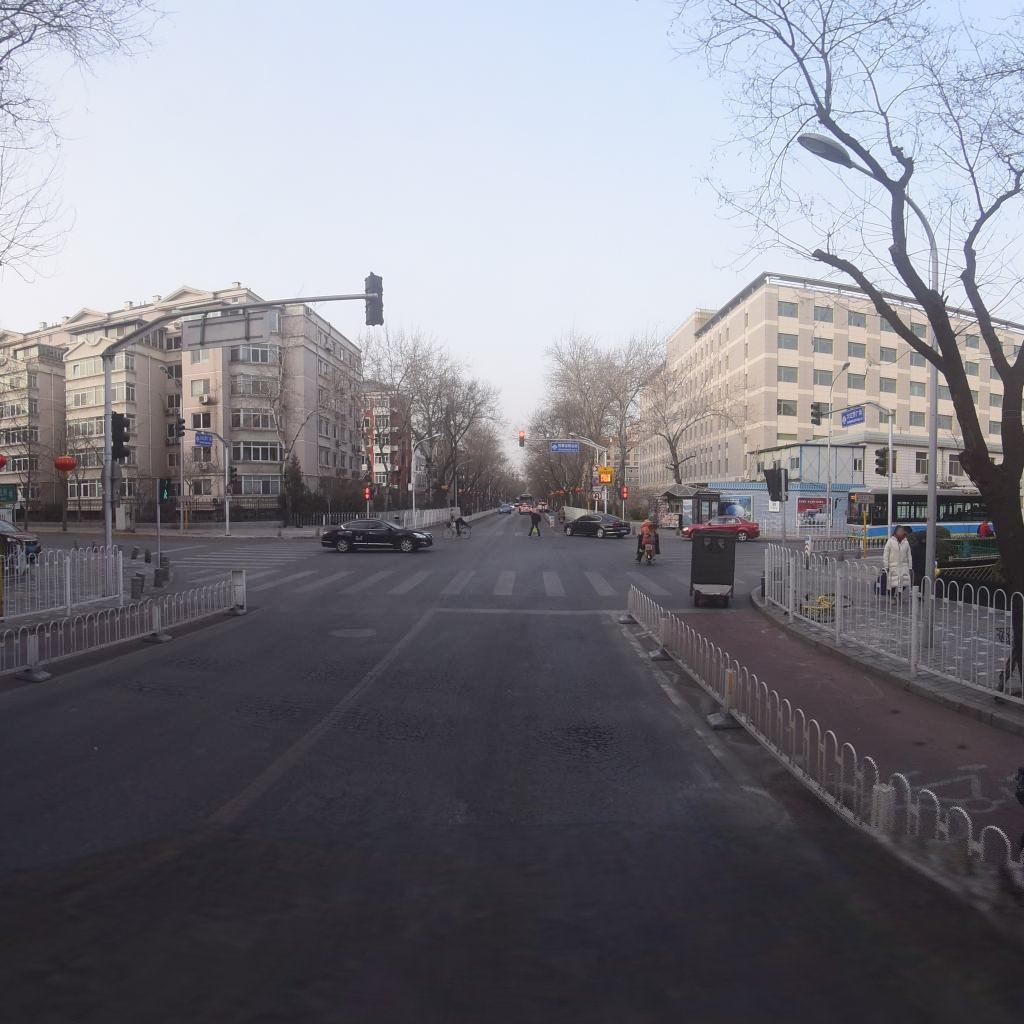
Region: Xicheng
Road damage annotations: alligator crack, alligator crack, alligator crack, manhole cover, alligator crack, alligator crack